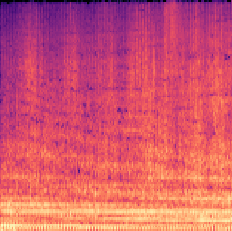
Sound class: Helicopter